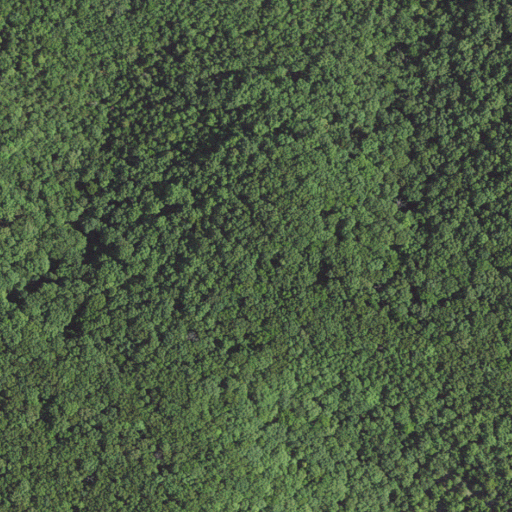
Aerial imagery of ridge(s) in Missouri named Loving Ridge containing deciduous forest, open development, and mixed forest